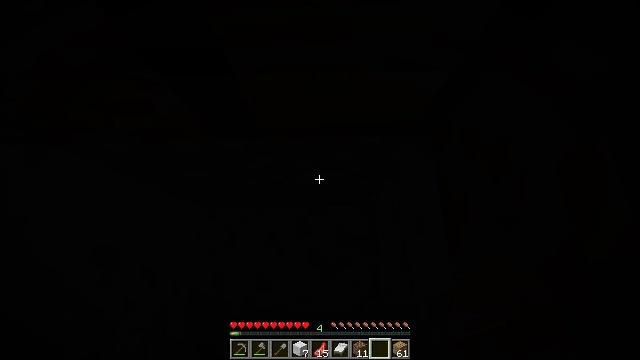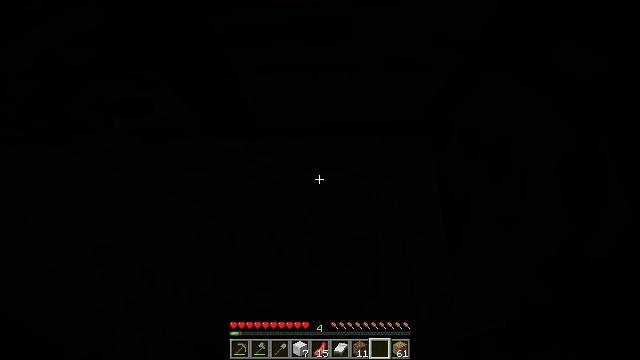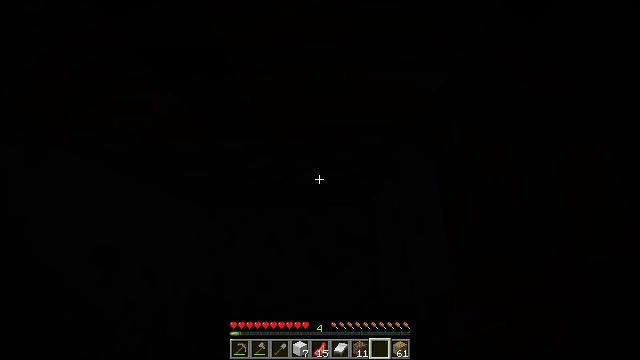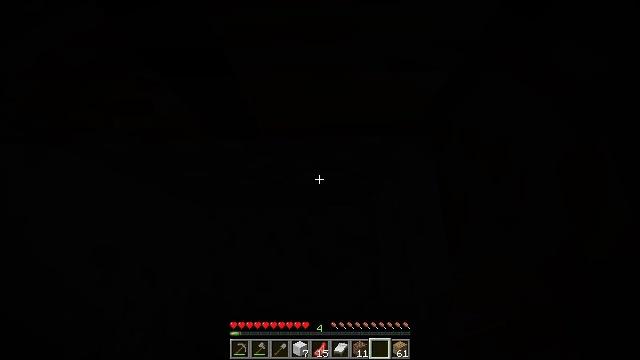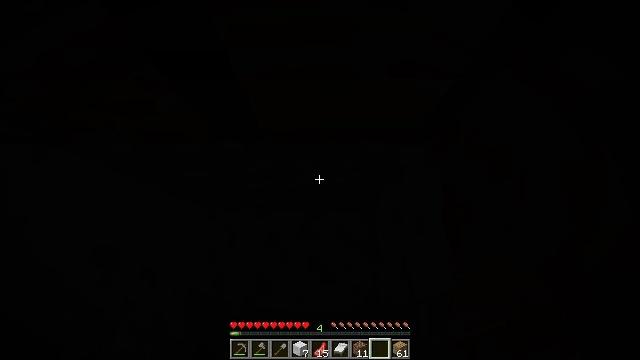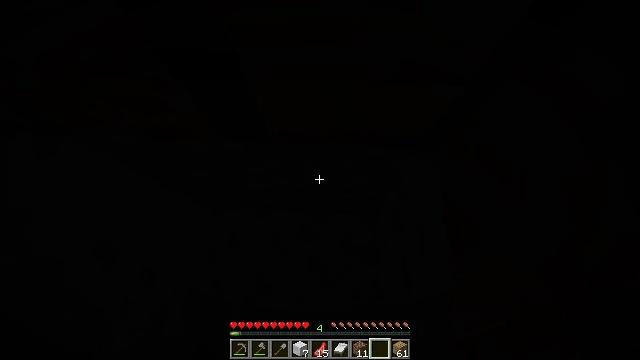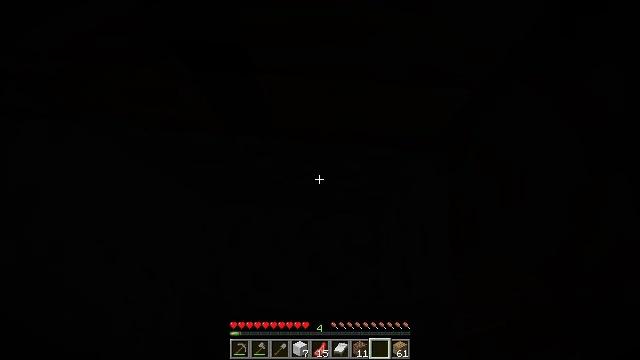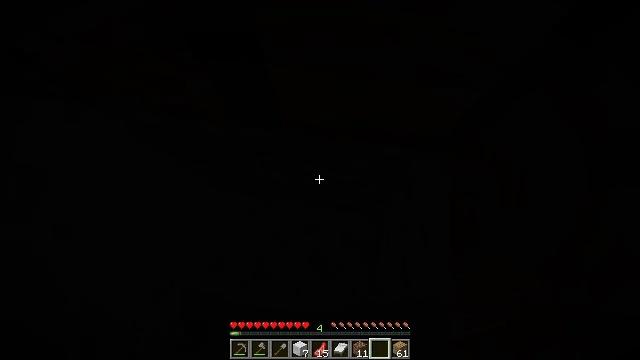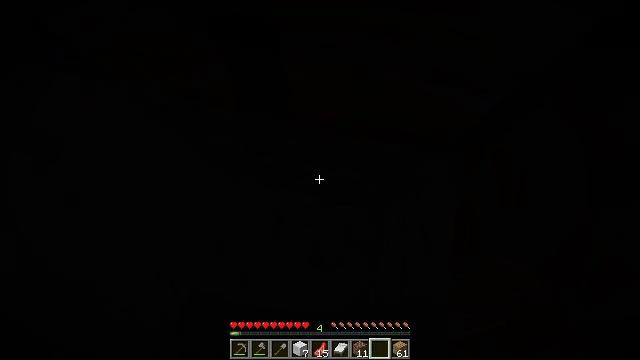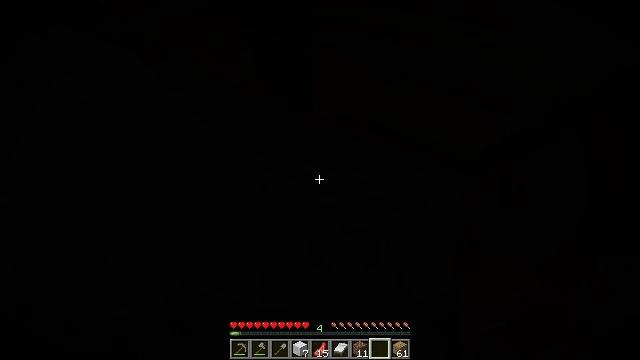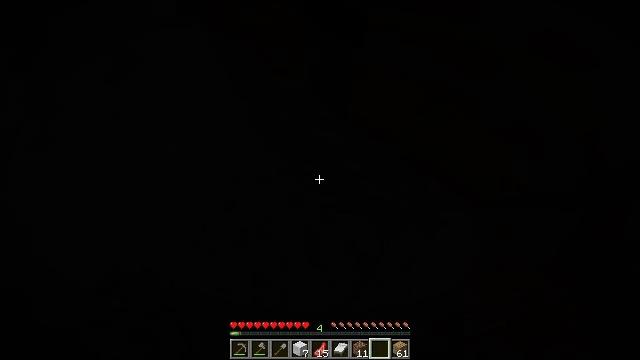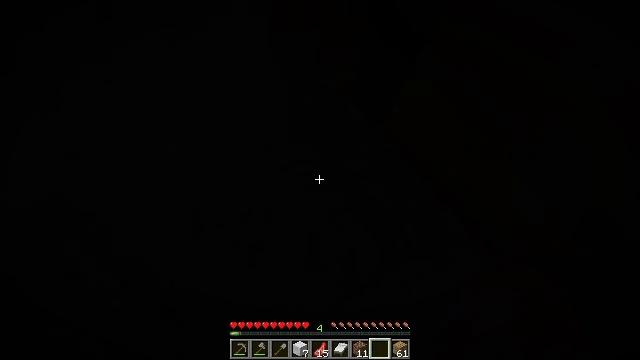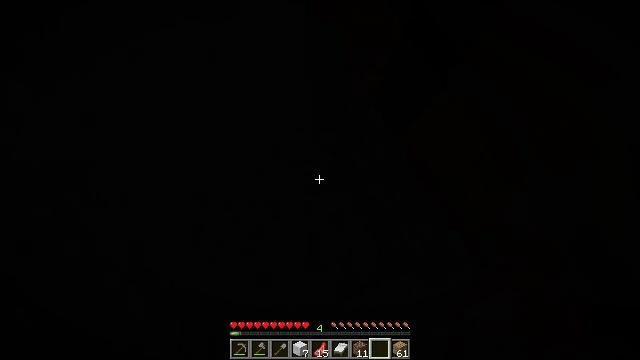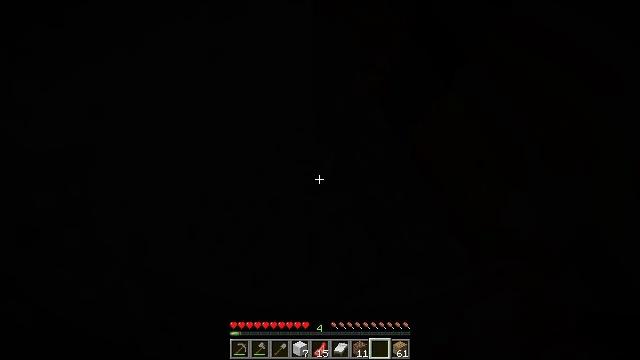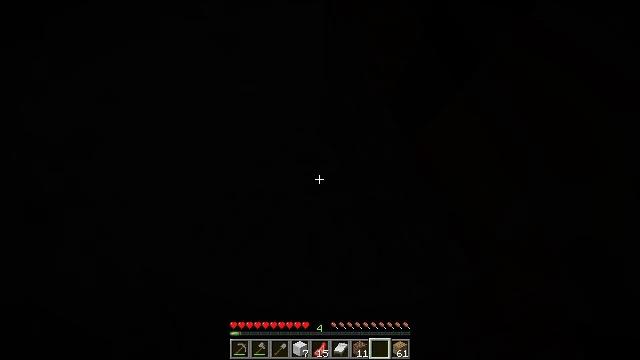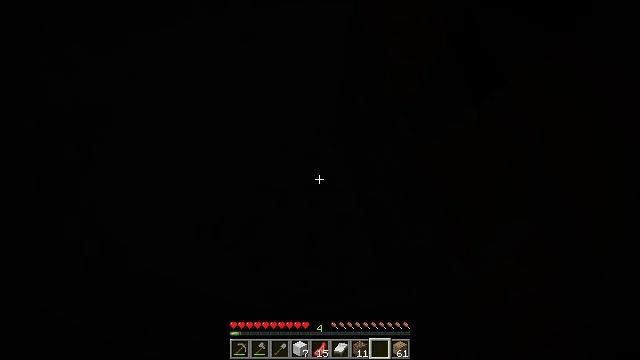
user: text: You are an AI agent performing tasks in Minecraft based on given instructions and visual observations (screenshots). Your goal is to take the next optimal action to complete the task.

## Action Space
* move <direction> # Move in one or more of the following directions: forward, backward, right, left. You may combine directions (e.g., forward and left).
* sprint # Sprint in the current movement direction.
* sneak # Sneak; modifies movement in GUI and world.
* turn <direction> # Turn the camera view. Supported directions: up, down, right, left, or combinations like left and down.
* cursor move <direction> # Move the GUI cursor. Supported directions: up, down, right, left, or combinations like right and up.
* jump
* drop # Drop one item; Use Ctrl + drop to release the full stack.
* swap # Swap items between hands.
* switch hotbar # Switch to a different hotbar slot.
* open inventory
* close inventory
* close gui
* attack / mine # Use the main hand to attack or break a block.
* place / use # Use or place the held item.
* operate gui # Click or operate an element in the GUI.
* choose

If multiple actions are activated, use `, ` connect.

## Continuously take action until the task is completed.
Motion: motion action
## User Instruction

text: Break the gravel block.
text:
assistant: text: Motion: no_op
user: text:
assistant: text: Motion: no_op
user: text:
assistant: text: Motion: no_op
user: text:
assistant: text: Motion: turn left and up
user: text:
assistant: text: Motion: turn left
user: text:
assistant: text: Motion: turn left, use / place
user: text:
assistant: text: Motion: turn left and down, use / place
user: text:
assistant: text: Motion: turn left and down, use / place
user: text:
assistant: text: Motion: turn left, use / place
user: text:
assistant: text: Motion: turn left
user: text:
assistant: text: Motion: turn left, use / place
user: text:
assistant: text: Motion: turn left, use / place
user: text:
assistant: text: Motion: turn left, use / place
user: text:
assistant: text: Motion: turn left, use / place
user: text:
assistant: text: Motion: turn left
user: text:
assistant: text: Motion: turn left, use / place
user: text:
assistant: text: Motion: turn left, use / place
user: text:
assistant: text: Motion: turn left, use / place
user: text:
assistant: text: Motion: turn left
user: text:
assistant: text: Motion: turn left and down
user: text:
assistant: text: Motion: turn left and down, use / place
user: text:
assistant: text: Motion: turn left and down, use / place
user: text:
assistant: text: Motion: turn down, use / place
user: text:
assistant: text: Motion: turn right and down, use / place
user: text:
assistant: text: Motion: turn right and down
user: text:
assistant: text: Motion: turn right and down, use / place
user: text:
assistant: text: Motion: turn right and down, use / place
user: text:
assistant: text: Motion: turn right, use / place
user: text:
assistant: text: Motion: turn right and up
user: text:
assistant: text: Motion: turn right and up